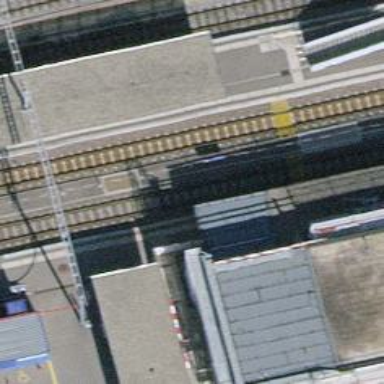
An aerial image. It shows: Light rail stop position for public transport.